Question: I want to bind the Cursor of a Border to a private property of my TemplateInstance.
'''
<Border Cursor="{Binding ToggleCursor}">
'''
'''
private Cursor ToggleCursor {
get {
return IsEnabled ? Cursors.Hand : Cursors.Arrow;
}
}
'''
I have also implemented INotifyPropertyChanged in my TemplateClass:
'''
public event PropertyChangedEventHandler PropertyChanged;
protected void OnPropertyChanged(string PropertyName) {
PropertyChangedEventHandler handler = PropertyChanged;
if (handler != null) {
handler(this, new PropertyChangedEventArgs(PropertyName));
}
}
'''
And of course I the framework about the changes:
(Even if I wouldn't do that it should still get the property at least a single time)
'''
IsEnabledChanged += (sender, e) => OnIsEnabledChanged();
'''
and
'''
private void OnIsEnabledChanged() {
OnPropertyChanged("ToggleCursor");
}
'''
And yes, the class implements the interface.
The problem is, that the border never takes the value from the property.
F.e. if I return a 'Cursors.Cross' in the property it still shows the 'Cursors.Arrow'.
Any ideas?

This is some sort of checkbox with animated behaviour and the blue border recieves the curser binding. Problem solved - Forgot to set datacontext -__-
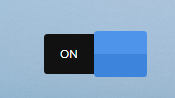
Answer: 'ToggleCursor' must be a 'public' property and you need to call 'OnPropertyChanged("ToggleCursor")' whenever the 'ToggleCursor' property value changes (which seems to be related to 'IsEnabled' property changes).
Typically this will be via the overridden OnPropertyChanged method:
'''
private override void OnPropertyChanged(string PropertyName)
{
base.OnPropertyChanged(PropertyName);
switch (PropertyName)
{
case "IsEnabled":
OnPropertyChanged("ToggleCursor");
break;
}
}
'''
OP set the 'ToggleCursor' property to 'public' and also assigned the 'DataContext' for 'TemplateInstance' and this solved his issue.